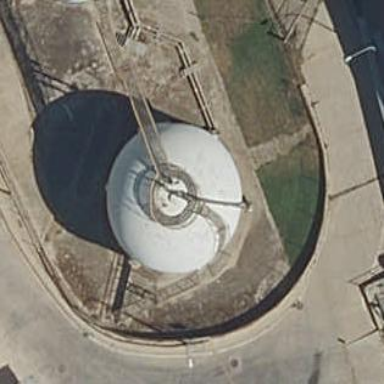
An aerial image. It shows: Storage tank that is man-made.